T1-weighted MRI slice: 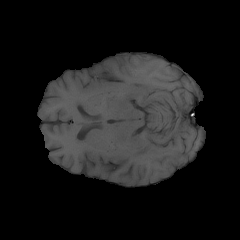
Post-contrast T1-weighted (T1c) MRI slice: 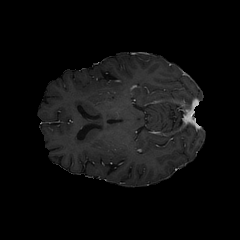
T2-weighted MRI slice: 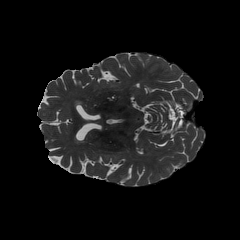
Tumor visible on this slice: no